Question: I am new to Android Development.I installed Eclipse Kepler and then installed android SDK.
but on restarting eclipse i get the message that 'JRE installed is 1.6,newer version neeeded'.but when i tried to install the latest version through terminal it says newest version is already installed in the system.
what i am doing wrong?
thanks.

'''
winnou@winnoupc10 ~ $ sudo apt-get install openjdk-7-jre
[sudo] password for winnou:
Reading package lists... Done
Building dependency tree
Reading state information... Done
openjdk-7-jre is already the newest version.
openjdk-7-jre set to manually installed.
The following packages were automatically installed and are no longer required:
language-pack-zh-hans language-pack-kde-en language-pack-kde-zh-hans language-pack-kde-en-base kde-l10n-engb kde-l10n-zhcn
language-pack-zh-hans-base firefox-locale-zh-hans language-pack-kde-zh-hans-base
Use 'apt-get autoremove' to remove them.
0 upgraded, 0 newly installed, 0 to remove and 736 not upgraded.
'''
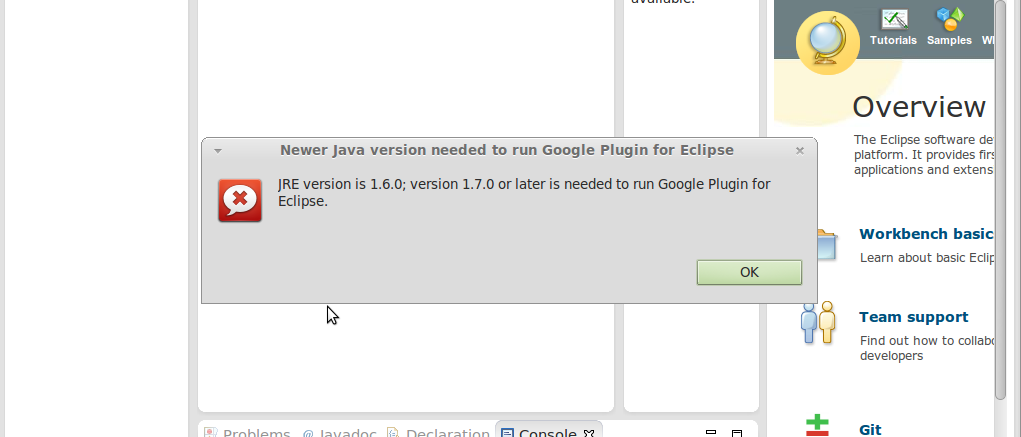
Answer: I was getting the error because there were 2 versions of JRE installed and the default was JRE 6.so i changed the default version to 7 and it solved the issue.
Type the following command in terminal and follow the instructions.
'''
There are 3 choices for the alternative java (providing /usr/bin/java).
Selection Path Priority Status
------------------------------------------------------------
* 0 /usr/lib/jvm/java-6-openjdk-i386/jre/bin/java 1061 auto mode
1 /usr/bin/gij-4.6 1046 manual mode
2 /usr/lib/jvm/java-6-openjdk-i386/jre/bin/java 1061 manual mode
3 /usr/lib/jvm/java-7-openjdk-i386/jre/bin/java 1051 manual mode
Press enter to keep the current choice[*], or type selection number: 3
update-alternatives: using /usr/lib/jvm/java-7-openjdk-i386/jre/bin/java to provide /usr/bin/java (java) in manual mode.
'''